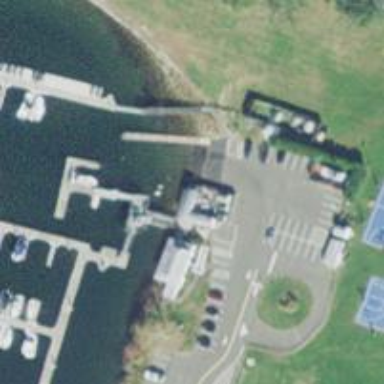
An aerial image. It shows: Slipway on leisure land.